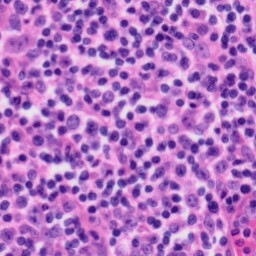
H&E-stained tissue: Tonsil